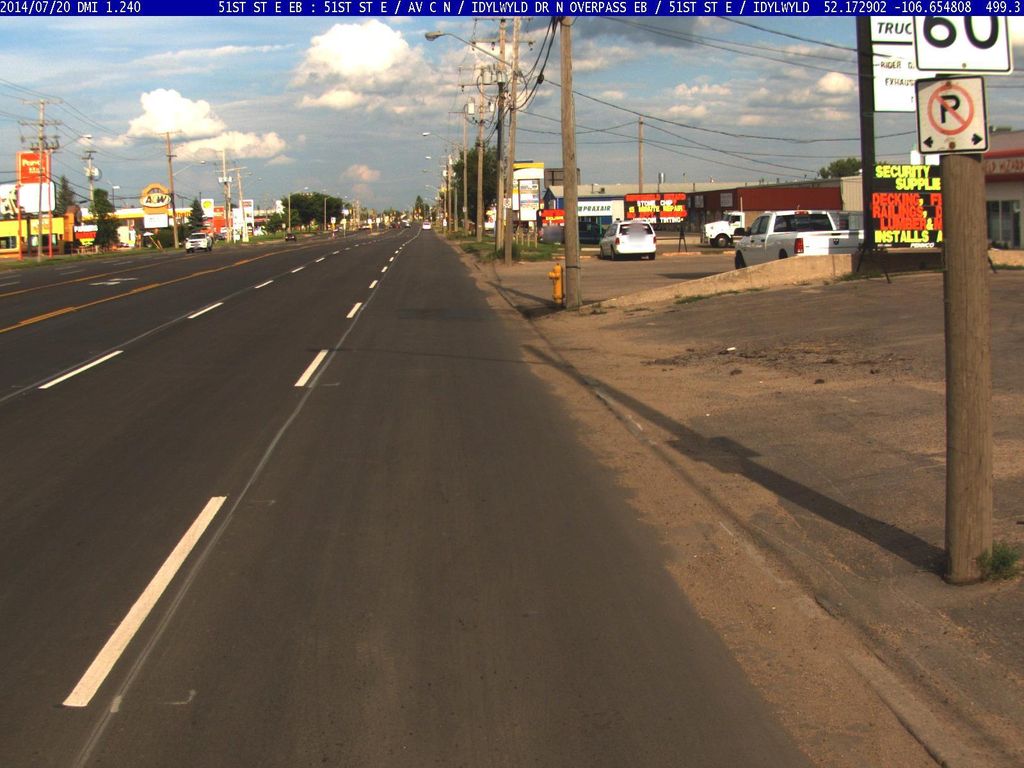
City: saskatoon